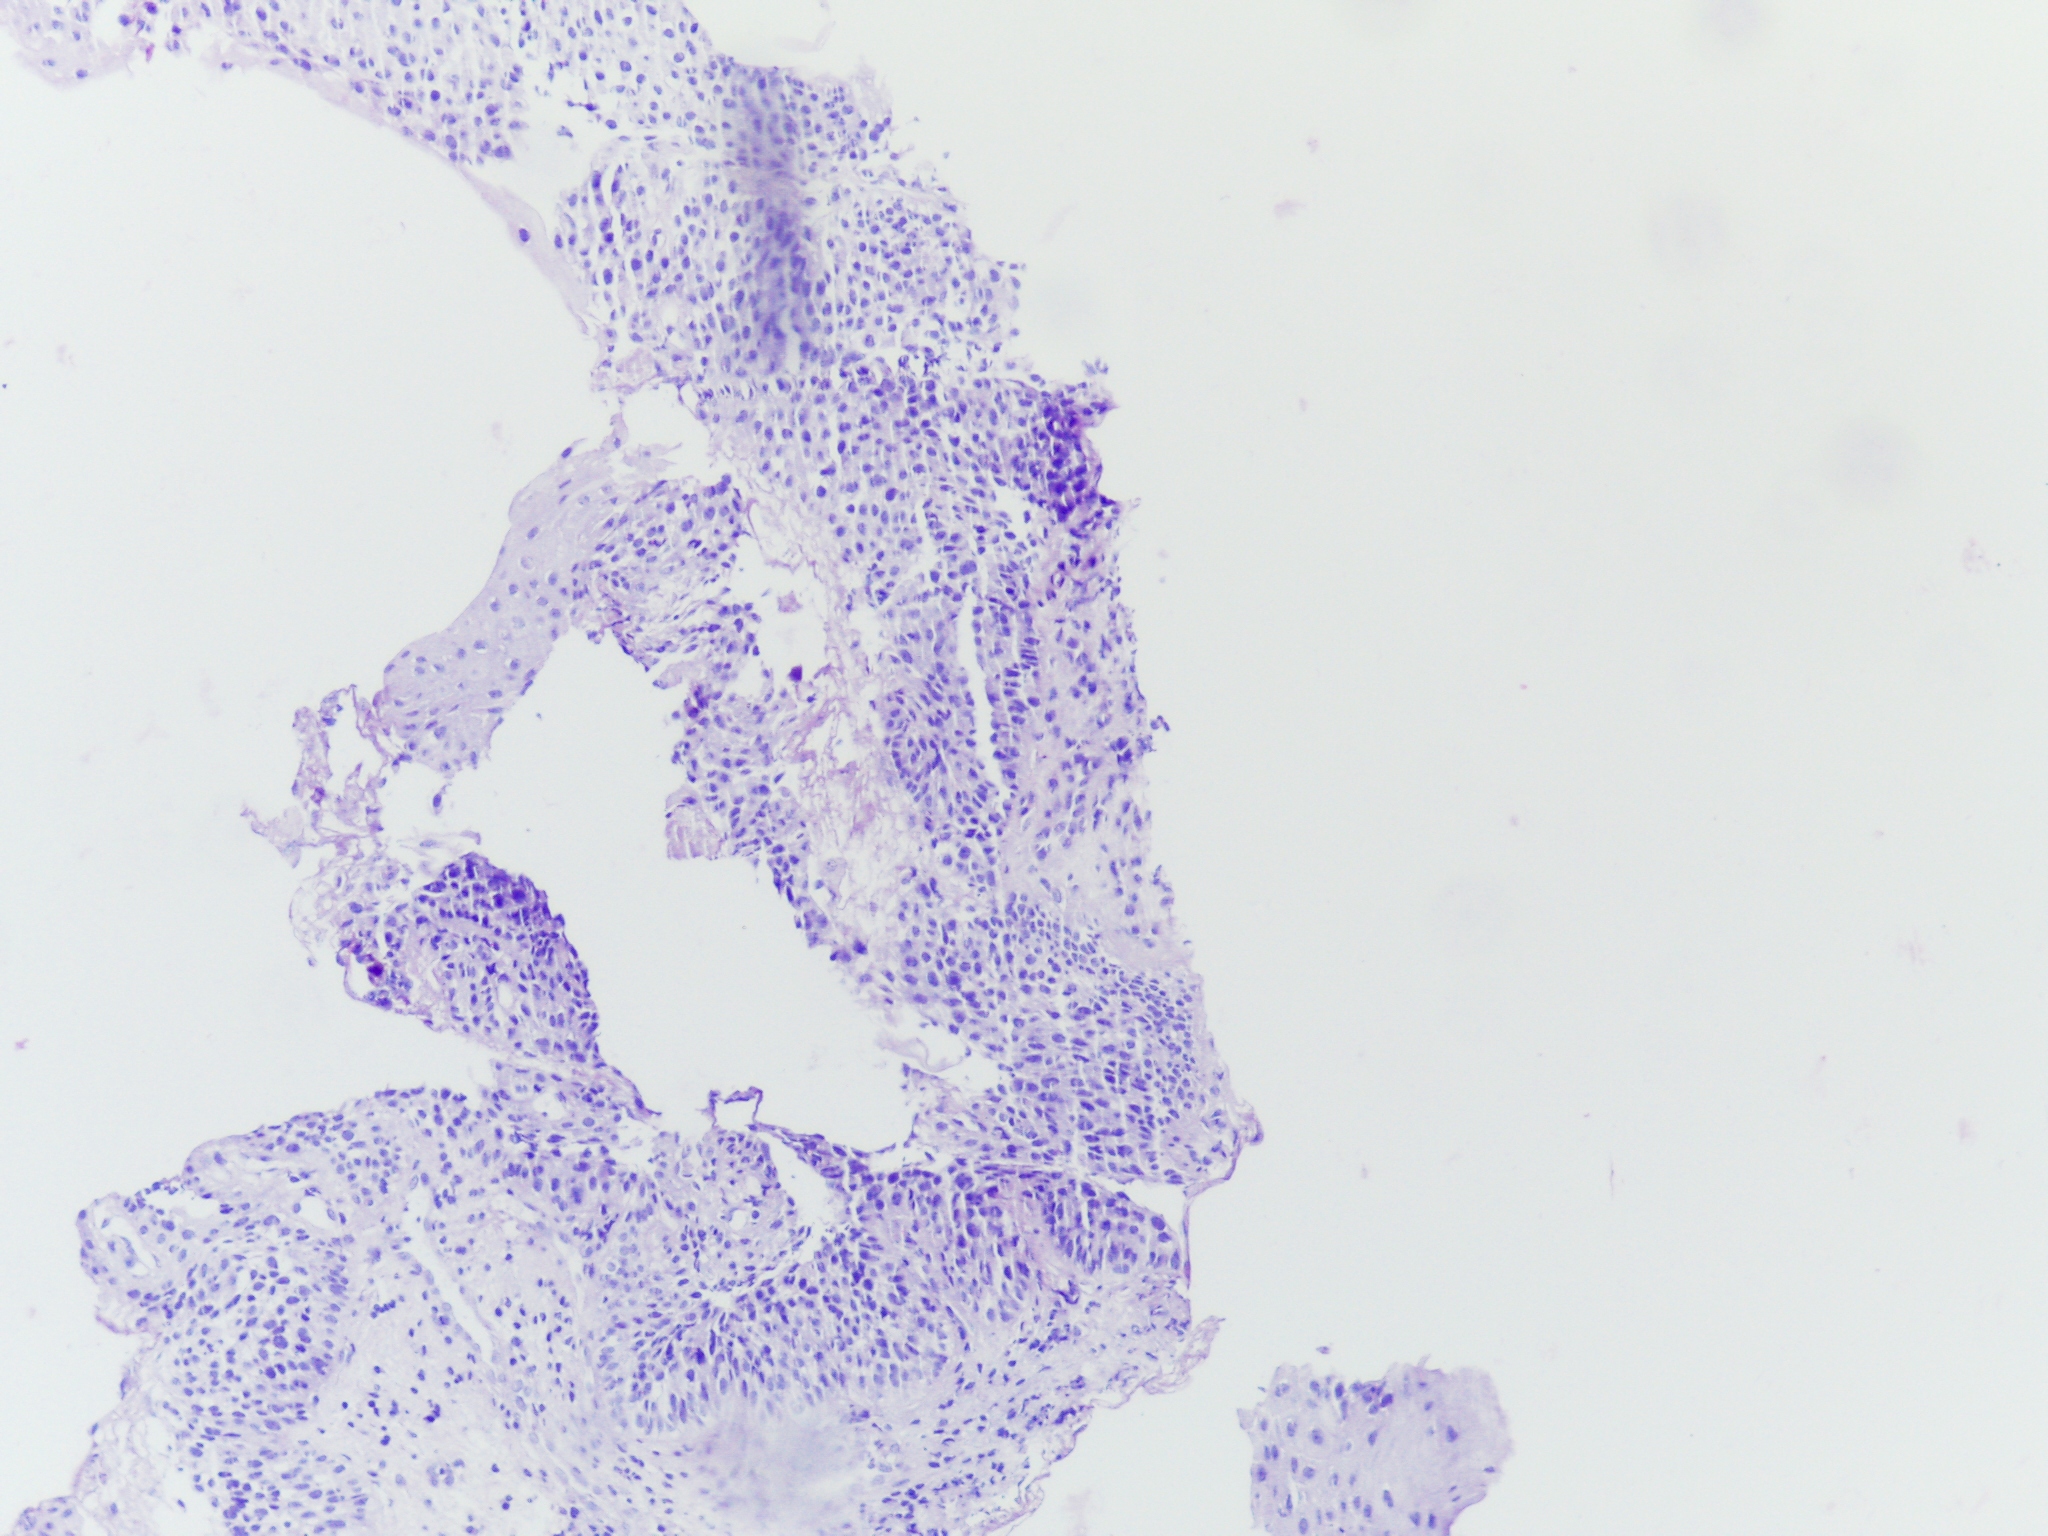
Diagnosis: OSCC